Interaction volume radius: 10 \u00c5
Interaction volume height: 20 \u00c5
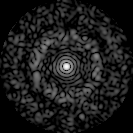
Disorder parameter: 0.8318